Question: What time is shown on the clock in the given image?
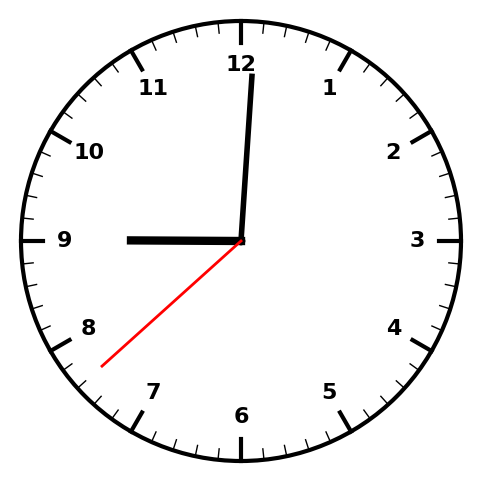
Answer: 09:00:38